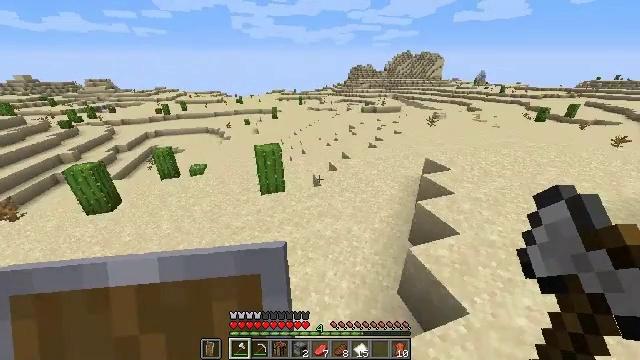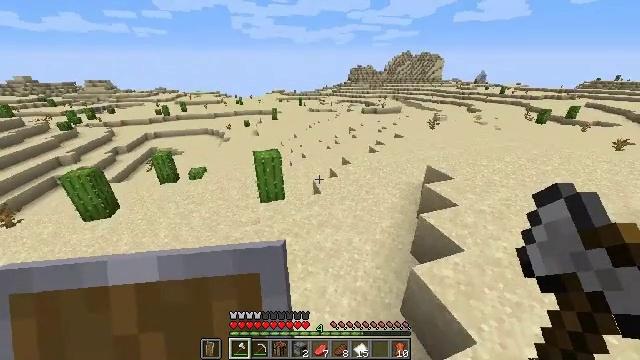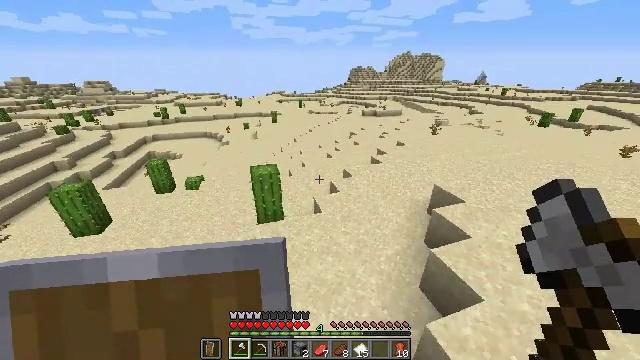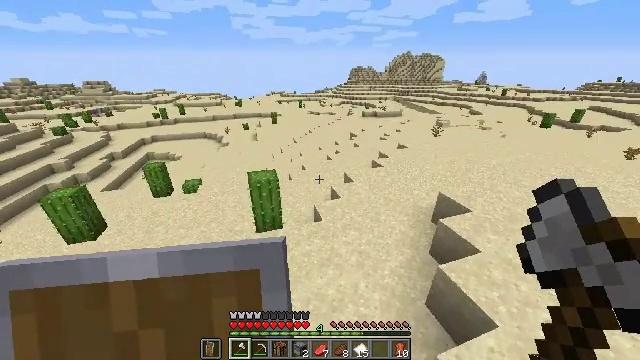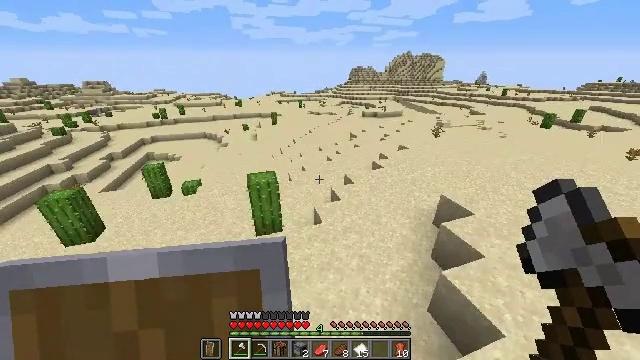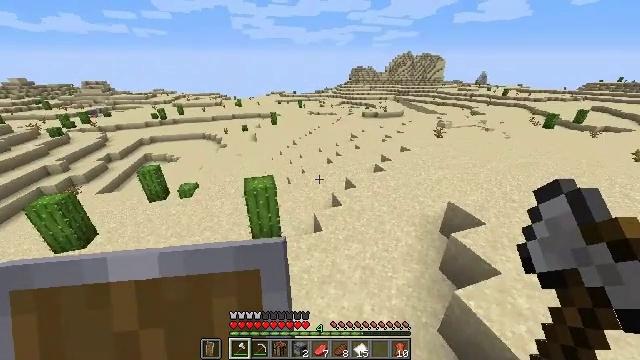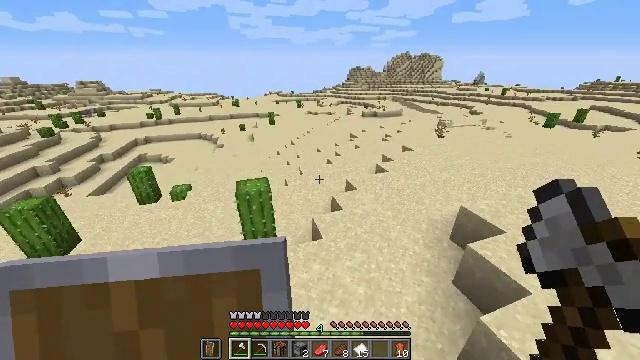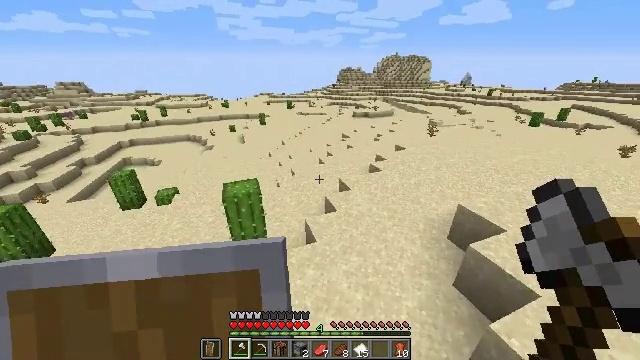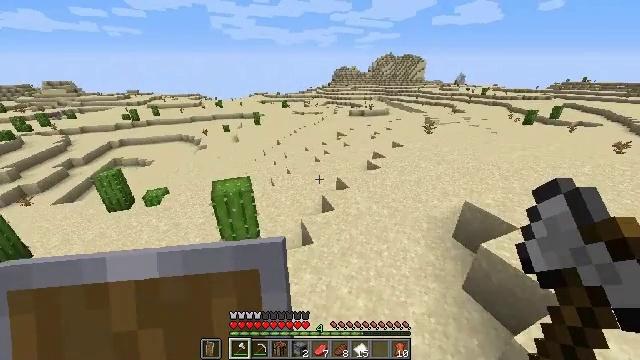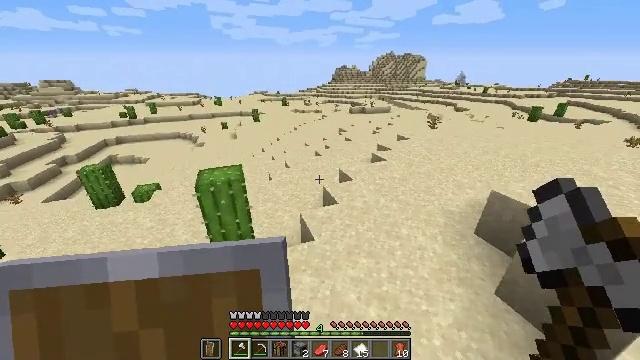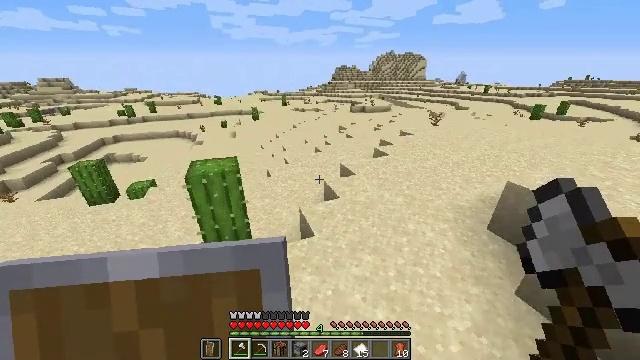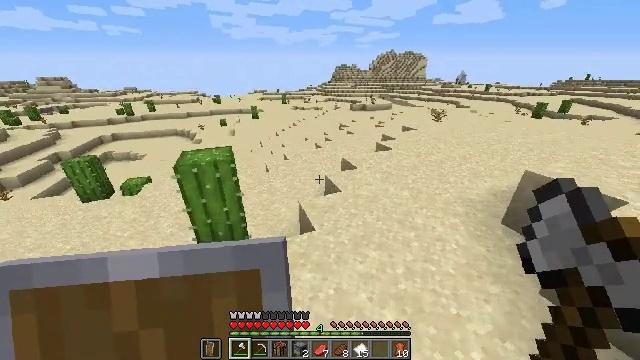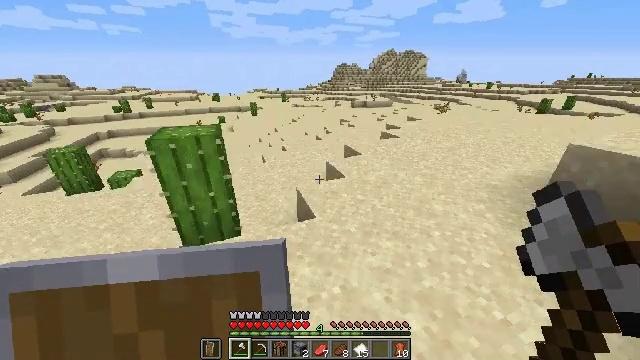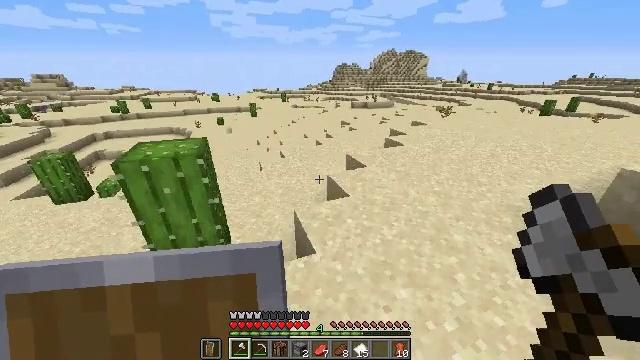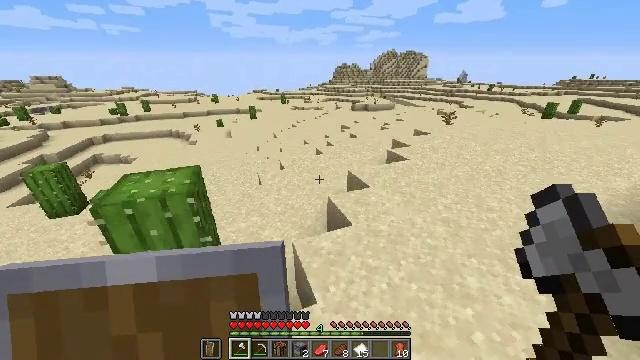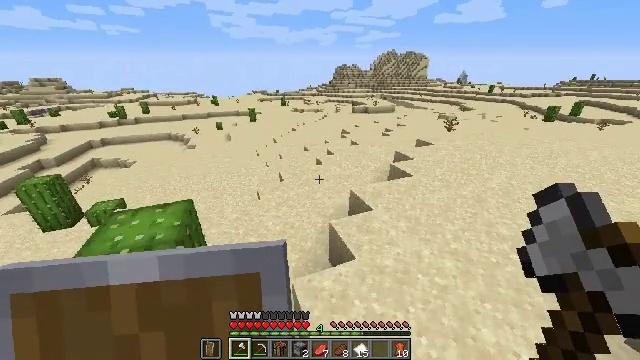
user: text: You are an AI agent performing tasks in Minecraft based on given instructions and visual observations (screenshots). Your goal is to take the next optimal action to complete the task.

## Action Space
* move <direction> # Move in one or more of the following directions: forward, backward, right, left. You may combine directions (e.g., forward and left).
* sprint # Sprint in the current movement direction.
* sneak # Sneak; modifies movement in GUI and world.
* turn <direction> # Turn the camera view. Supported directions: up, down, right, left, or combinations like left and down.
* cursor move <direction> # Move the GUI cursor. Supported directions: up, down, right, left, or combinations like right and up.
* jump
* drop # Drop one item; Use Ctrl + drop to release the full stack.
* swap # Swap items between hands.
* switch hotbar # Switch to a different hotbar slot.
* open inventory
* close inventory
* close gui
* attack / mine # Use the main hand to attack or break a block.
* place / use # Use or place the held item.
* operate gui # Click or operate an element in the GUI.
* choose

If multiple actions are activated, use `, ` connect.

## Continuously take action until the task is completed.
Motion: motion action
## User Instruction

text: Harvest the dead bush.
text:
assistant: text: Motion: move forward, sprint, jump
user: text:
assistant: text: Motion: move forward, sprint, jump
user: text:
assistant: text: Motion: move forward, sprint, jump
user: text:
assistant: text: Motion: move forward, sprint, jump
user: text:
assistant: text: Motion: move forward, sprint, jump
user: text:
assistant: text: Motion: move forward, sprint, jump
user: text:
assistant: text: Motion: move forward, sprint, turn right, jump
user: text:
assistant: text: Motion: move forward, sprint, turn right, jump
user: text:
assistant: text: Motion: move forward, sprint, jump
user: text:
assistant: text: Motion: move forward, sprint, jump
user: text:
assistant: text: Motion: move forward, sprint, jump
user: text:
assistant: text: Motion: move forward, sprint, jump
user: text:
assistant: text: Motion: move forward, sprint, jump
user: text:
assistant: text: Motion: move forward, sprint, jump
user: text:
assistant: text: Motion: move forward, sprint, jump
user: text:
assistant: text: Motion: move forward, sprint, jump
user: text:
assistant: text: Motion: move forward, sprint, jump
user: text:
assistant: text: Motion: move forward, sprint, jump
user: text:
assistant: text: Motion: move forward, sprint, jump
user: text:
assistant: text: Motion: move forward, sprint, jump
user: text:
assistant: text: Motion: move forward, sprint, turn left, jump
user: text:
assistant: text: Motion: move forward, sprint, turn left, jump
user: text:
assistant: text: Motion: move forward, sprint, turn left, jump
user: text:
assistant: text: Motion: move forward, sprint, turn left, jump
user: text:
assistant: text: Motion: move forward, sprint, turn left, jump
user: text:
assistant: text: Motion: move forward, sprint, turn left, jump
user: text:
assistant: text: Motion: move forward, sprint, jump
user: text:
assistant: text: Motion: move forward, sprint, jump
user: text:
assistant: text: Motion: move forward, sprint, jump
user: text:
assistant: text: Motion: move forward, sprint, jump